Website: ulta-beauty
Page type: payment
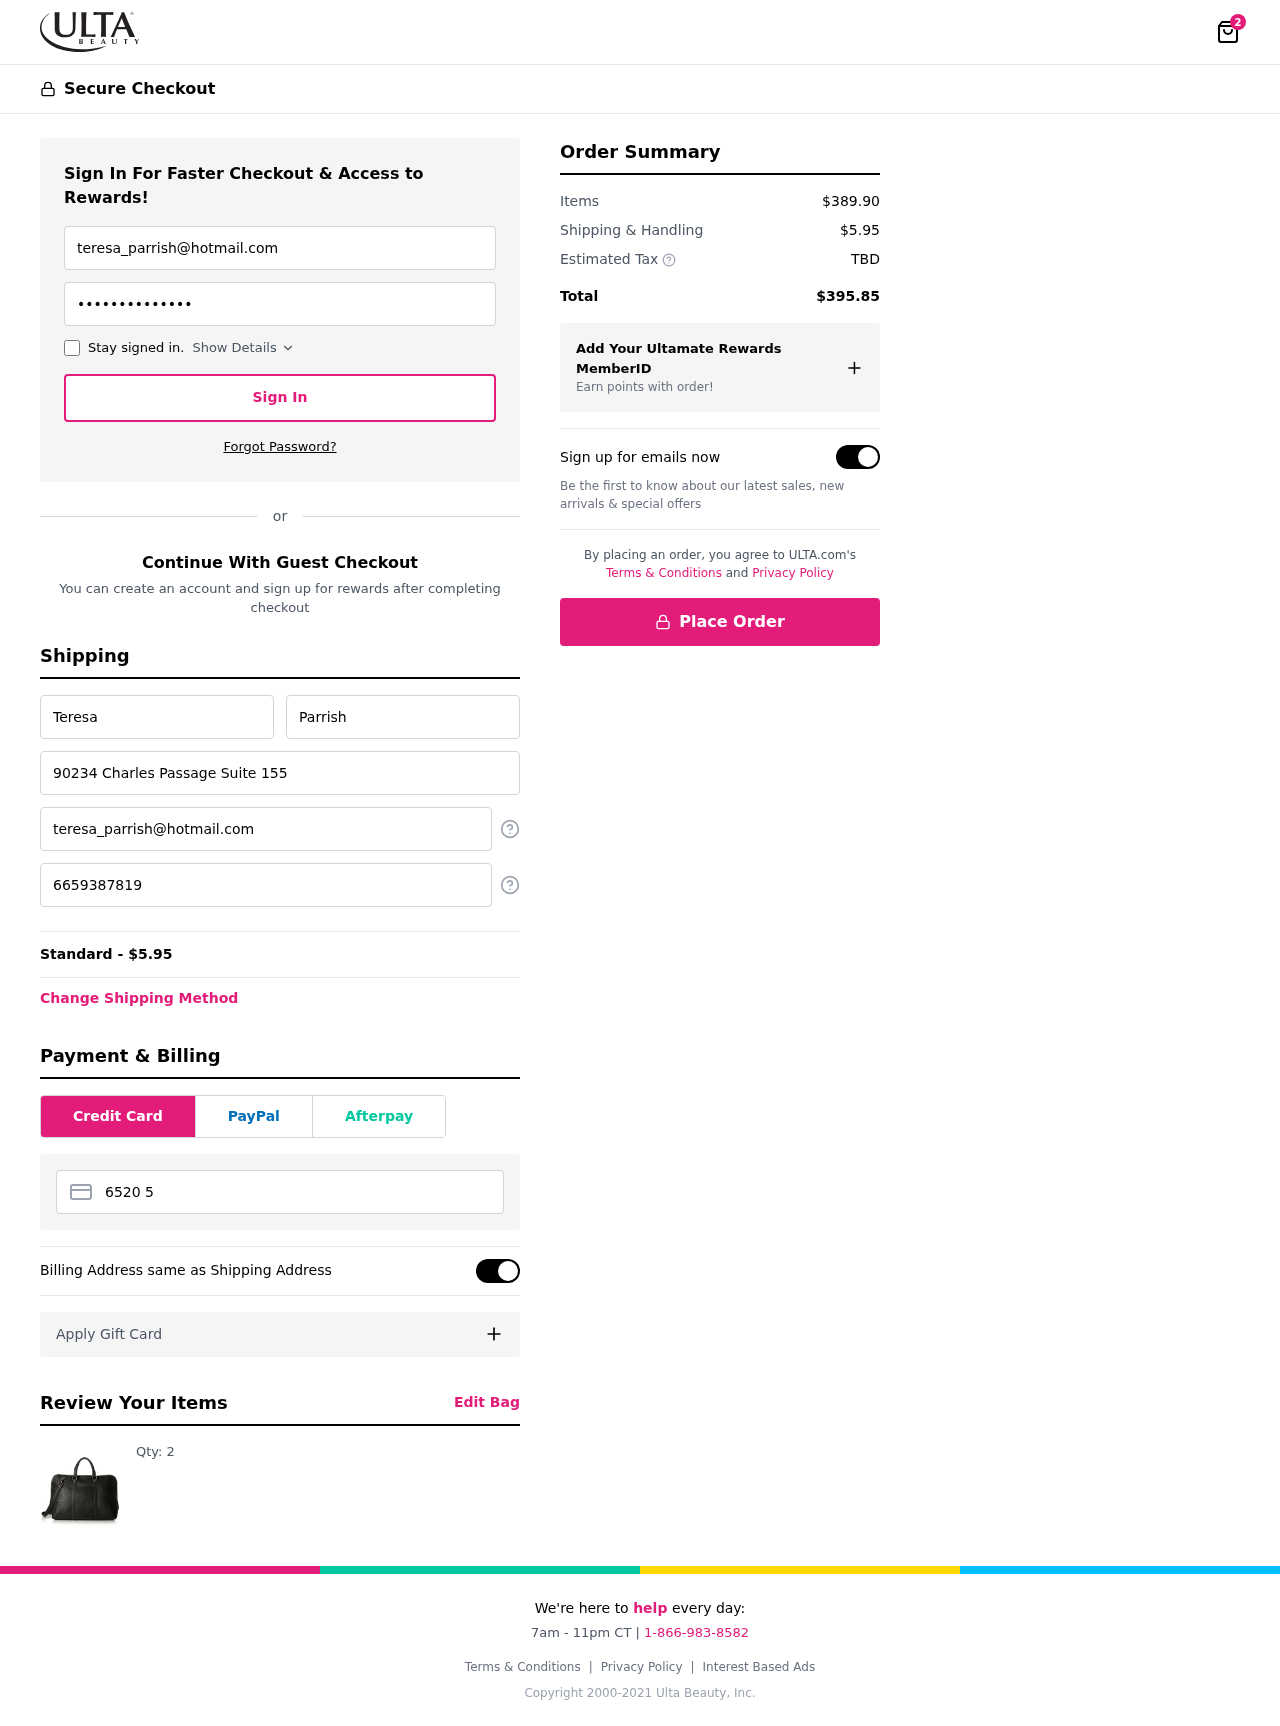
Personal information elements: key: PII_CARD_NUMBER
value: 6520 5037 4718 5040
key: PII_EMAIL
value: teresa_parrish@hotmail.com
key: PII_FIRSTNAME
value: Teresa
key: PII_LASTNAME
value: Parrish
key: PII_PHONE
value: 6659387819
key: PII_STREET
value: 90234 Charles Passage Suite 155
Product elements: key: PRODUCT1_QUANTITY
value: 2
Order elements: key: ORDER_NUM_ITEMS
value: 2
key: ORDER_SHIPPING_COST
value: $5.95
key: ORDER_SHIPPING_COST
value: Standard - $5.95
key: ORDER_SUBTOTAL
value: $389.90
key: ORDER_TAX
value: TBD
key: ORDER_TOTAL
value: $395.85